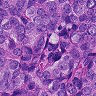
Metastatic tissue present: yes